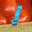
Label: 1